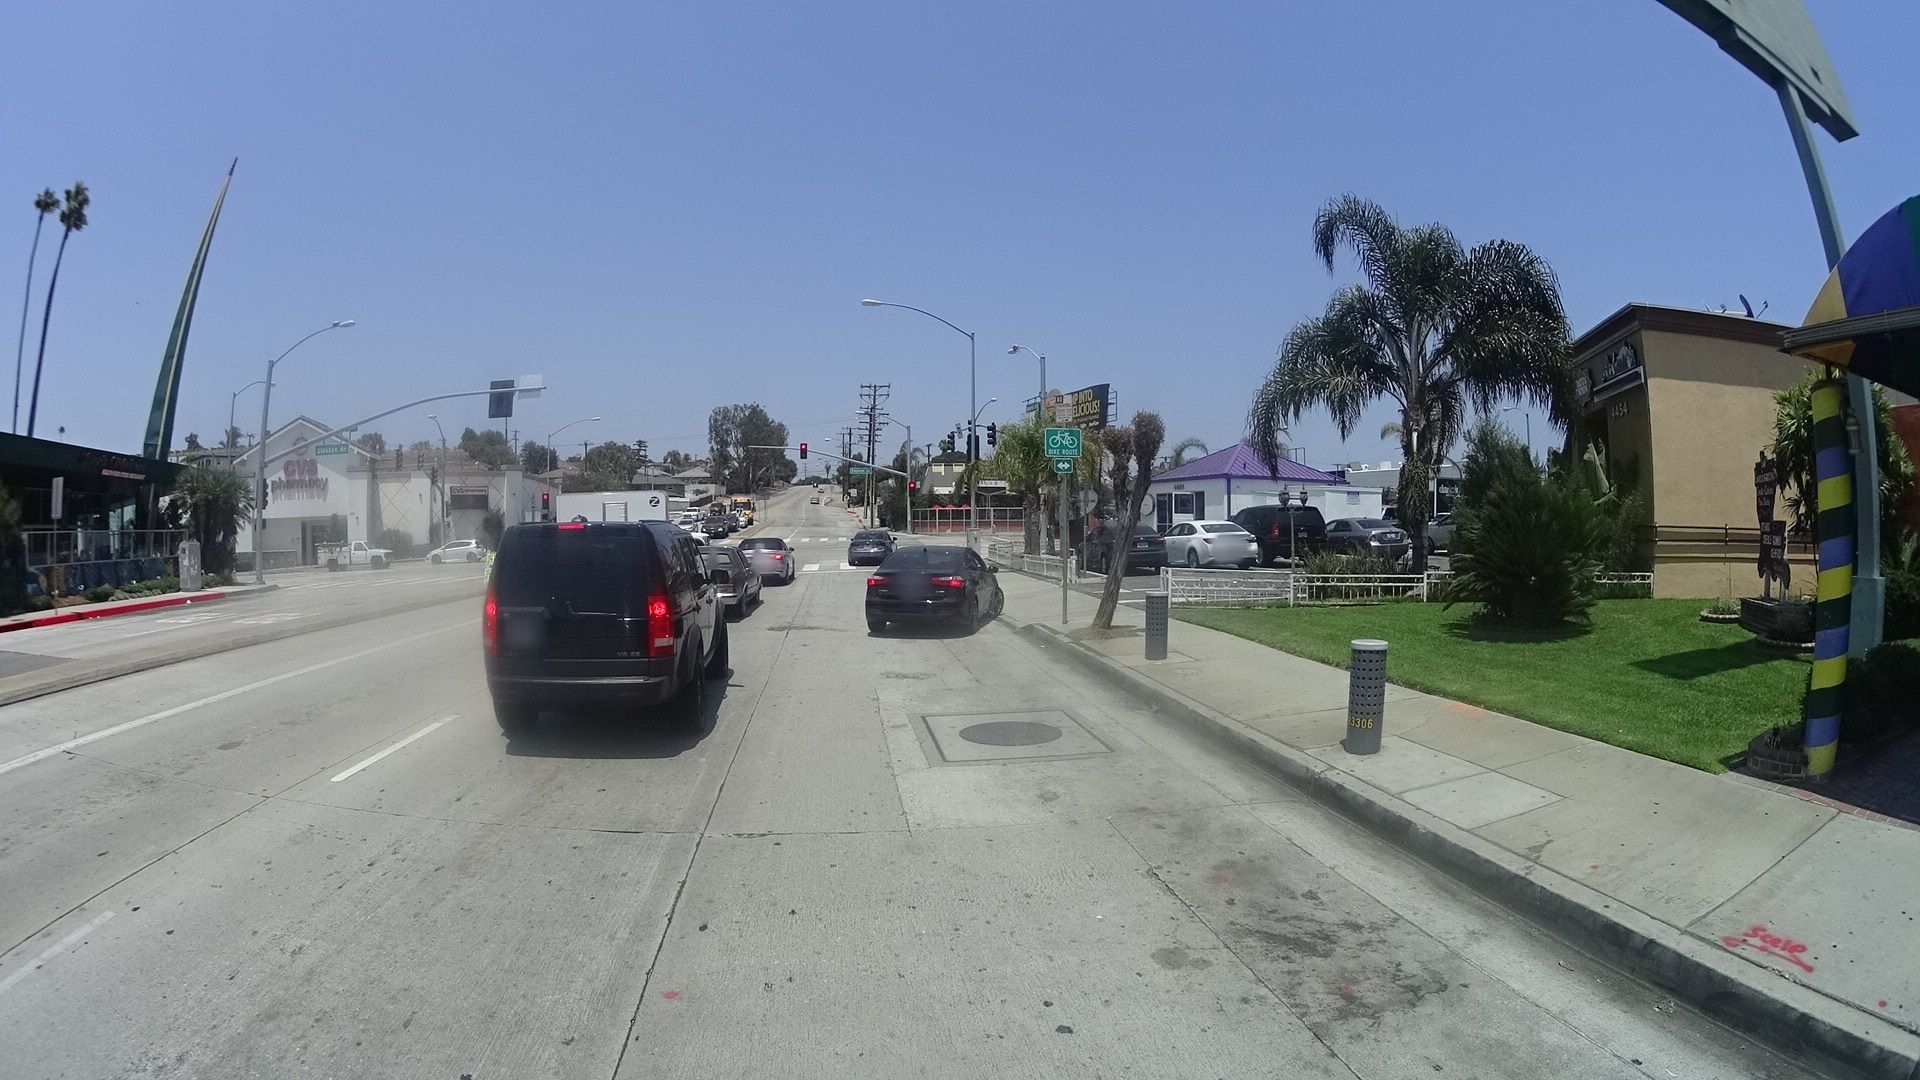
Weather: clear
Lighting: day
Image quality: good
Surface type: driving surface
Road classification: tertiary
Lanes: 2, 3
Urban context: urban centre
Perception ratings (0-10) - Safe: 7.09, Lively: 7.69, Beautiful: 9.08, Boring: 1.47, Depressing: 3.34, Wealthy: 8.14